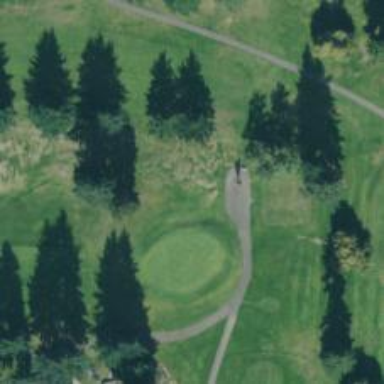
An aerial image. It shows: Golf cartpath that is also road path.